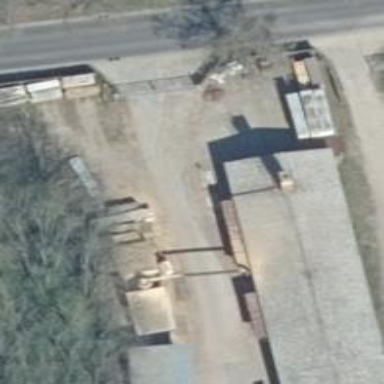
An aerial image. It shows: Trade shop.